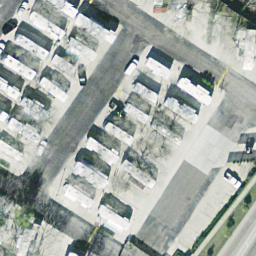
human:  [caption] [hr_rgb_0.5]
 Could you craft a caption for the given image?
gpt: Many mobile homes are closed to each other in the mobile home park .

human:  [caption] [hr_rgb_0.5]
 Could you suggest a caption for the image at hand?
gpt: Lots of mobile homes with plants surrounded in the mobile home park .

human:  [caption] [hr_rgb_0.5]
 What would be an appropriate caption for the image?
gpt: Many mobile homes arranged neatly in the mobile home park .

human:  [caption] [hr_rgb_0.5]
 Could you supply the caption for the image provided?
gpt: Many mobile homes arranged neatly in the mobile home park and some roads go through this area .

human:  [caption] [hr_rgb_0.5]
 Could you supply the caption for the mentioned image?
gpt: Lots of mobile homes arranged neatly and some roads go through this area .